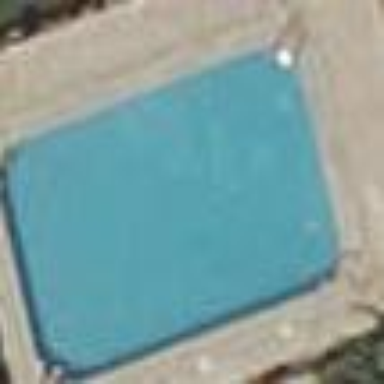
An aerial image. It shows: Swimming pool located in leisure land.